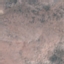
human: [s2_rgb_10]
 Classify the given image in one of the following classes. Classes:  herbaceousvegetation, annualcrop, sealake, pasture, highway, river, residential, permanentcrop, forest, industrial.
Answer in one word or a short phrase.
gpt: HerbaceousVegetation